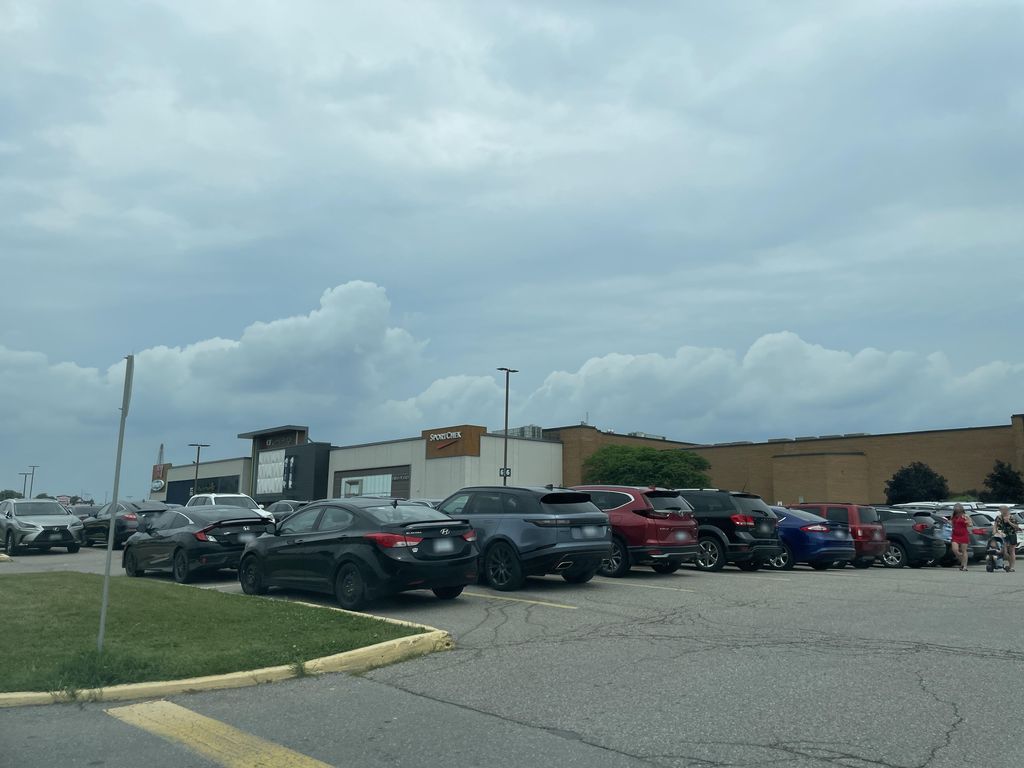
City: hamilton